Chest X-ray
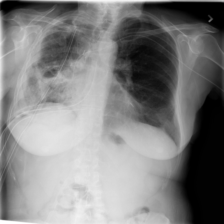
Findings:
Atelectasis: negative
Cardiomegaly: negative
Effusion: negative
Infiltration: negative
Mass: negative
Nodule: negative
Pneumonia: negative
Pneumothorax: negative
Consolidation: negative
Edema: negative
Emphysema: negative
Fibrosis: negative
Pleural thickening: positive
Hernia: negative